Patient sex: F
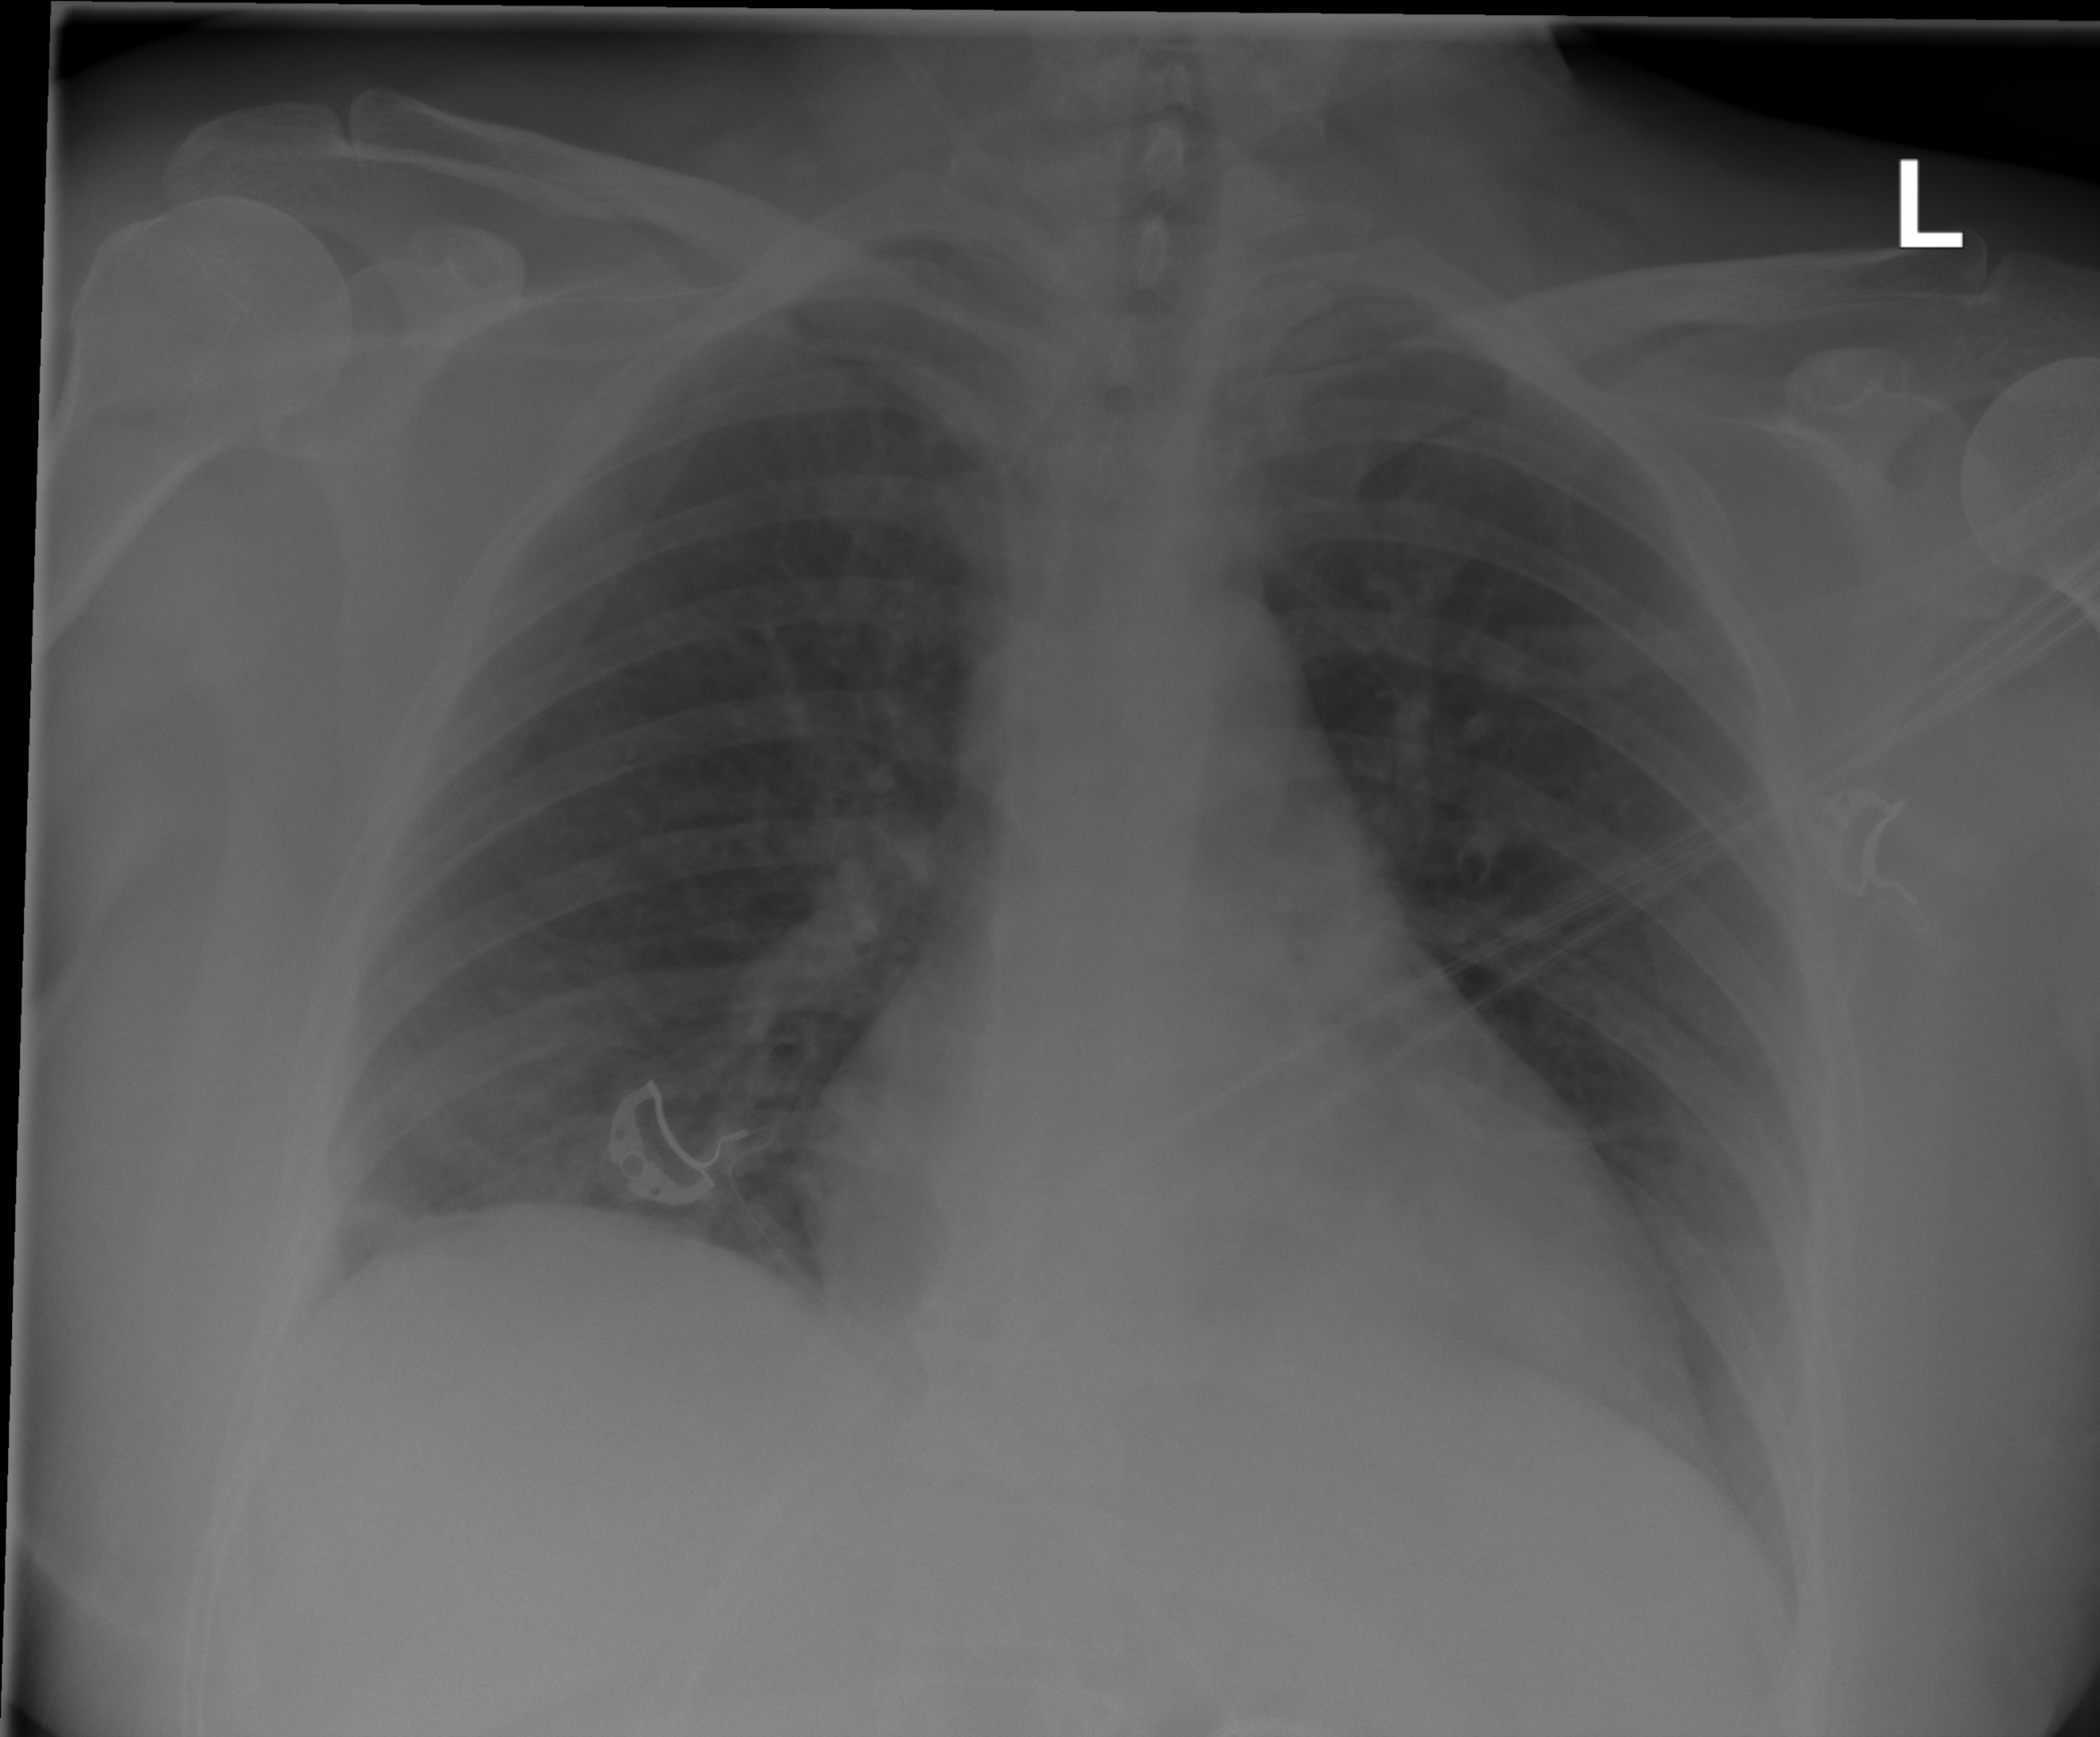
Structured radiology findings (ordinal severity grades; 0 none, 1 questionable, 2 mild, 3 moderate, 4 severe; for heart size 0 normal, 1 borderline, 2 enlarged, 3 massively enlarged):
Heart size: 1
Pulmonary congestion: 0
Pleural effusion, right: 0
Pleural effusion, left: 0
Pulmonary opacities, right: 0
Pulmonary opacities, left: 0
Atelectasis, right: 2
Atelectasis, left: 0